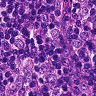
Metastatic tissue present: yes